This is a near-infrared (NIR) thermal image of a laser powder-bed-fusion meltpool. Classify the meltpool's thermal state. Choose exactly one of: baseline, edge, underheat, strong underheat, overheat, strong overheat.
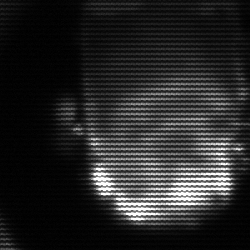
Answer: baseline